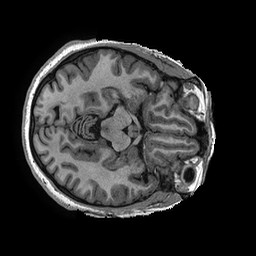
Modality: T1w
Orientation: axial
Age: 33
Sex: female
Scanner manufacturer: ge
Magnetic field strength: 3 T
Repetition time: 0.006952 s
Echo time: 0.00292 s